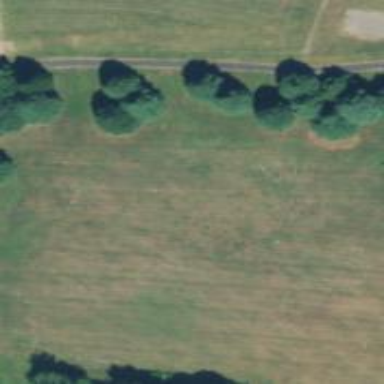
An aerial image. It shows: Recreation ground.